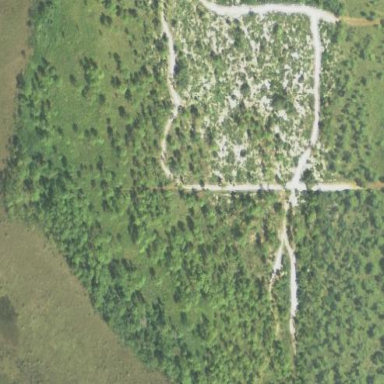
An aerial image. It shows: Mesic flatwoods forest with mixed evergreen leaves. The landuse is primarily for forest.